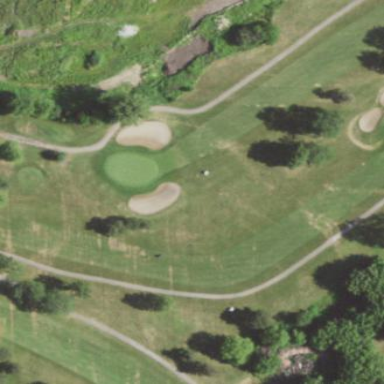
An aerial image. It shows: Well-maintained grassy area known as fairway on golf course.